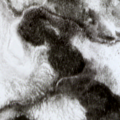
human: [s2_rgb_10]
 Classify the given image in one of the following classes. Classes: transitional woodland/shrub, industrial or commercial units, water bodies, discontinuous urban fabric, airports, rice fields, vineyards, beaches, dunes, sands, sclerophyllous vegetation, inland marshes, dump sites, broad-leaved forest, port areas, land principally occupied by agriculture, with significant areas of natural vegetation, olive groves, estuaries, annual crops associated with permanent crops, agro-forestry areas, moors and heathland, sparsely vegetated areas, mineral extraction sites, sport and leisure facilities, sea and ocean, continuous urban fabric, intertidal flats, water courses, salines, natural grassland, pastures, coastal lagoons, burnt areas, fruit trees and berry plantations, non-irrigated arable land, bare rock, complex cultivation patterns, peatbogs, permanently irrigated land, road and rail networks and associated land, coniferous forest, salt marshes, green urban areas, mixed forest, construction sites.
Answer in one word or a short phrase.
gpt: coniferous forest, mixed forest, transitional woodland/shrub, peatbogs